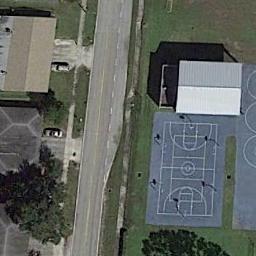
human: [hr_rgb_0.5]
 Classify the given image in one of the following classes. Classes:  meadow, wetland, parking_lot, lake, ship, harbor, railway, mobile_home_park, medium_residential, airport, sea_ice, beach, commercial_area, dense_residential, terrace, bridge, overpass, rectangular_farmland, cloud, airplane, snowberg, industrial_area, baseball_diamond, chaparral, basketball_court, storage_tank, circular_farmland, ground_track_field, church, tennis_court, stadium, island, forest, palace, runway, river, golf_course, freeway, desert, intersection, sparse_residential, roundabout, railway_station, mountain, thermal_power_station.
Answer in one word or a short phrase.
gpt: basketball_court